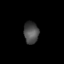
Tissue: skin
Cell type: Epithelial cells
Senescence score: 0.2798
Nuclear area (px): 313
Mean DAPI intensity: 75.738